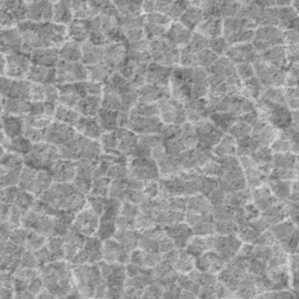
Label: frost